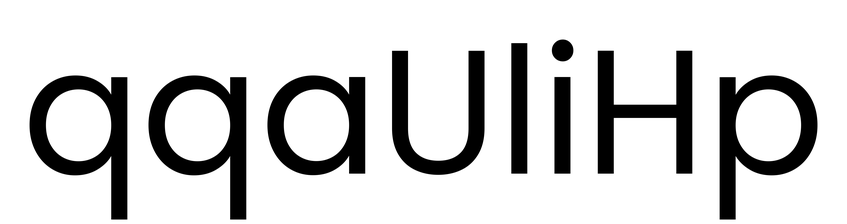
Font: Poppins-Regular